Interaction volume radius: 10 \u00c5
Interaction volume height: 10 \u00c5
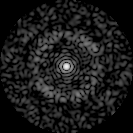
Disorder parameter: 0.8248